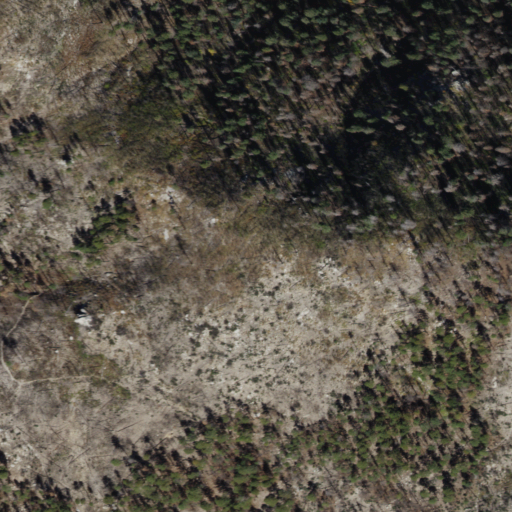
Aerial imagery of mountain in Arizona named Marshall Peak containing grassland and shrub